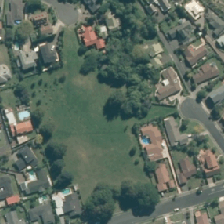
Land cover: urban_parkland